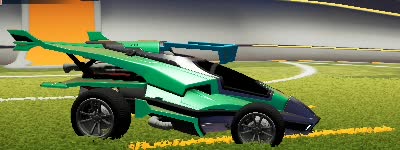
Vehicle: aftershock